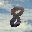
Label: 8